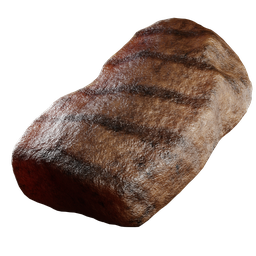
Label: nature